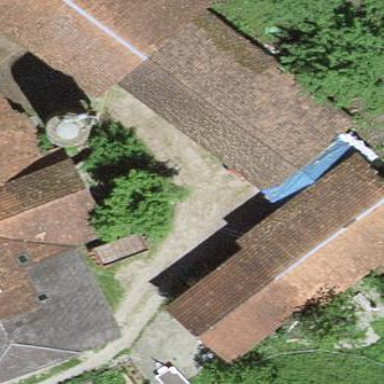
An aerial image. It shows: Rural barn.